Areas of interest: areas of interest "Hospital"
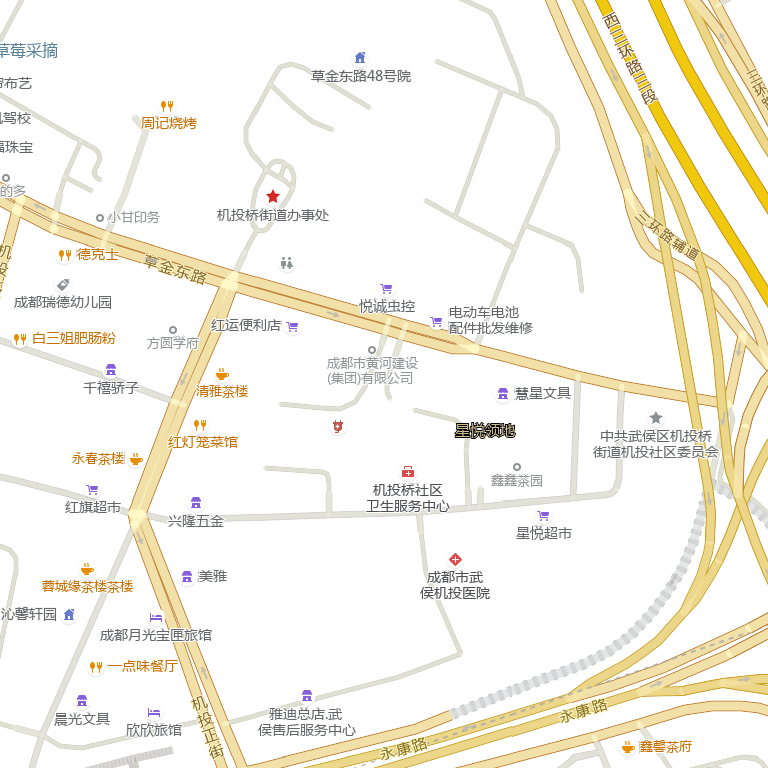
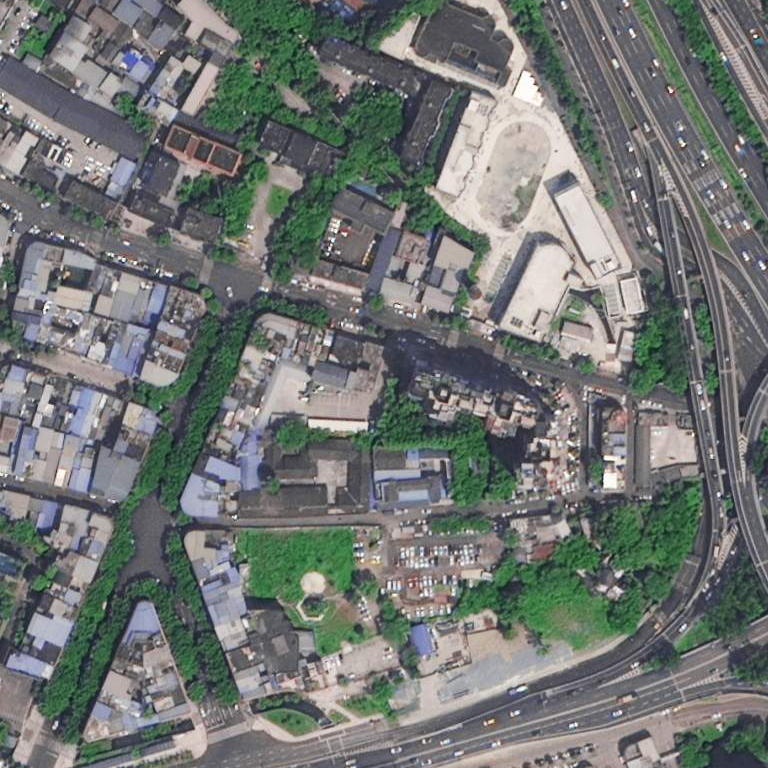